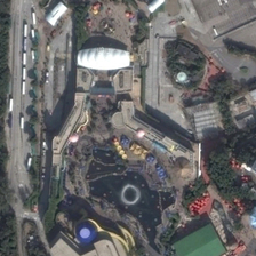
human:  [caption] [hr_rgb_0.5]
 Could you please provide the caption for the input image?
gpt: The park is well equipped.

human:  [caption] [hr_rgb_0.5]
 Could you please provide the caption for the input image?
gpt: The park facilities are complete.

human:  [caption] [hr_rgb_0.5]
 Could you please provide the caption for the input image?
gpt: The park is fully equipped.

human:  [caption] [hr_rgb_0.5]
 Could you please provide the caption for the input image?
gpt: The park has complete facilities.

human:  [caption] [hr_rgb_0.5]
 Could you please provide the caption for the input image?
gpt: The park is well equipped.